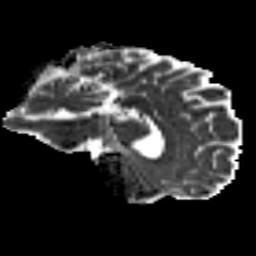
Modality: MD
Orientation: sagittal
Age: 29
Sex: female
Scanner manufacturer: siemens
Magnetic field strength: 3 T
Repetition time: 8.8 s
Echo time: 0.085 s